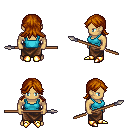
a pixel art fantasy rpg character, male body template, human, tanned skin, teal pirate shirt, robe skirt, brunette loose hair, gold boots, spear, four views (front, back, left, right), 2x2 character sprite sheet, small pixel art, hard edges, no anti-aliasing